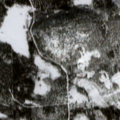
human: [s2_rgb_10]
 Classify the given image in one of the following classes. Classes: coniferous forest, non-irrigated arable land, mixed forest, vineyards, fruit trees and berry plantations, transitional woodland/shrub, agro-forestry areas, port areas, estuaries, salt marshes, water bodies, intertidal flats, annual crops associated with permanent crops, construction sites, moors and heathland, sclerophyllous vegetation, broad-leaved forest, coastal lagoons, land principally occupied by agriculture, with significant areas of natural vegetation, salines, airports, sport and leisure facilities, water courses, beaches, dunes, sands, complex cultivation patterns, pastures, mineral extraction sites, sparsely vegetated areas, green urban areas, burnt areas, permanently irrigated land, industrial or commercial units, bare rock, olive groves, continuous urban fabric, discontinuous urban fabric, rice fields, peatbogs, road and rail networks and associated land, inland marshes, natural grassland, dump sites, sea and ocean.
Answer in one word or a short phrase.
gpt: coniferous forest, transitional woodland/shrub